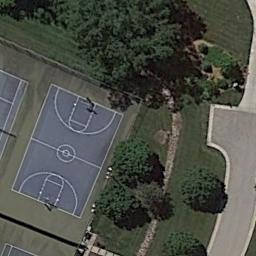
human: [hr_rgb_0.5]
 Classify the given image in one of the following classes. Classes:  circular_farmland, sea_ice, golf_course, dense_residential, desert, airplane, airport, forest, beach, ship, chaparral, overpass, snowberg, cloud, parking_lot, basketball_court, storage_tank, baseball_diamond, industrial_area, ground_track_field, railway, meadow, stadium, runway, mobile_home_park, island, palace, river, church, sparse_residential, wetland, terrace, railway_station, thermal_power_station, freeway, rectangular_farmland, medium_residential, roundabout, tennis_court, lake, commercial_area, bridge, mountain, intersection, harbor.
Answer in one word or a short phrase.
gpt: basketball_court